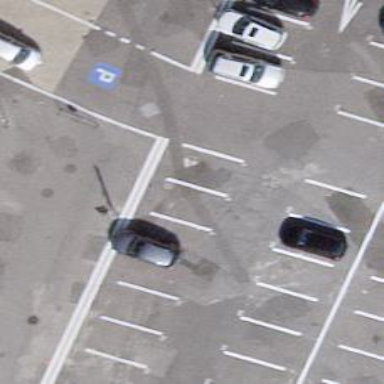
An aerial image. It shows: Charging station.